Question: I want to search through a column of dates in the format (column G - in a random order) and sum up all corresponding cost values for all dates in the same month.

So, for example, the total cost for December 2019 would be 200.
My current formula is:
'''
=SUMPRODUCT((MONTH(G2:G6)=12)*(YEAR(G2:G6)=2019)*(H2:H6))
'''
This gives me the total cost for that month correctly, but I cannot work out how to do this without hardcoding the year and month!
How would I do this with a formula (given the two date columns are a different format)?
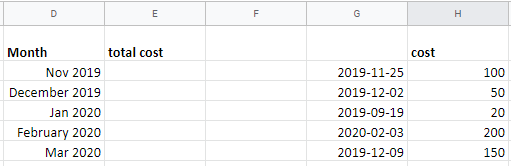
Answer: You can do this easily combining SUMIFS with EDATE:
<URL>
> <URL>
The formula I've used in cell B2 is:
'''
=SUMIFS($F$2:$F$6;$E$2:$E$6;">="&A2;$E$2:$E$6;"<="&(EDATE(A2;1)-1))
'''
For this formula to work, in . In cell 'A2' the value is '01/11/2019', but applied a format of 'mmmm yyyy' to see it like that (and chart will do the same).